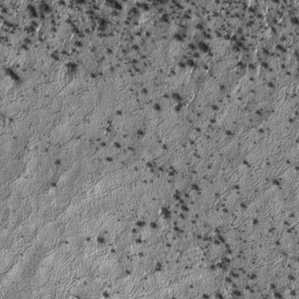
Label: frost